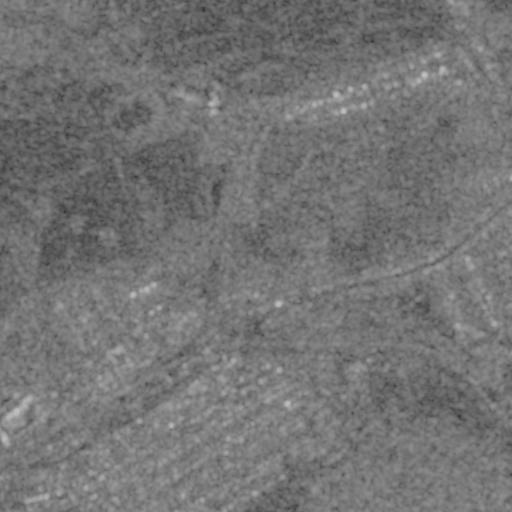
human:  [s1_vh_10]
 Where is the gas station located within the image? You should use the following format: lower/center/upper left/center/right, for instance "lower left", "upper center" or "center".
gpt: The gas station is located in the lower left of the image.
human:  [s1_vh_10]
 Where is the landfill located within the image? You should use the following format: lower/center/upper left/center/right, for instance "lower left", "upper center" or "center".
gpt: The landfill is located in the upper of the image.
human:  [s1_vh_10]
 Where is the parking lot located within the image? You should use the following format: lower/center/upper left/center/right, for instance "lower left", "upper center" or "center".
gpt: The parking lot is located in the lower left of the image.
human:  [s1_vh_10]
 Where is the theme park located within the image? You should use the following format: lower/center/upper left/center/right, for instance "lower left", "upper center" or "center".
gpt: The theme park is located in the lower left of the image.
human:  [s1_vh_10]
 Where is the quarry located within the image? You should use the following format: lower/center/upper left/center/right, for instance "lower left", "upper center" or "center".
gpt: There is no quarry in the image.

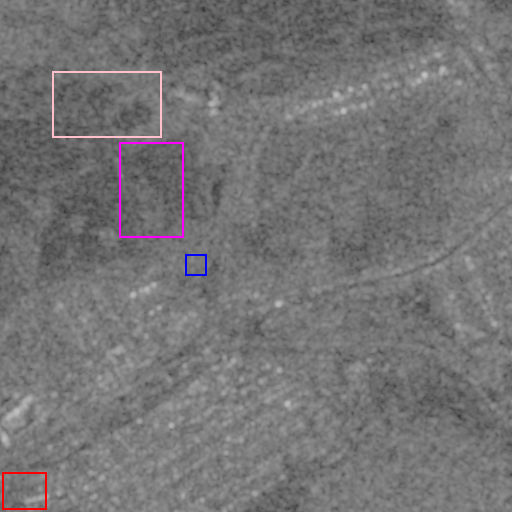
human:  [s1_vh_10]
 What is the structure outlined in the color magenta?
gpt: The structure outlined in magenta is a crop field.
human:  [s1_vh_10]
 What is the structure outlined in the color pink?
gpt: The structure outlined in pink is a landfill.
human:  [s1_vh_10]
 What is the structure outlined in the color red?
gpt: The structure outlined in red is a park.
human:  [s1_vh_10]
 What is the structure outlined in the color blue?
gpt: The structure outlined in blue is a power substation.
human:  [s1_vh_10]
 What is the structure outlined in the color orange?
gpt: There is no orange outline.